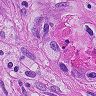
Metastatic tissue present: yes